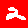
Digit: 2